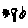
Label: cloud